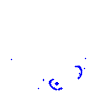
Particle: proton